Question: I have previously developed and released an iOS App with 'Company A'. Company A has just recently transferred ownership of the Application to 'Company B' (as per the instructions at the bottom of <URL>. This worked fine and the App now shows up in iTunes Connect under Company B's account.
I am now attempting to release an update for the App and having problems with XCode. I have removed all previous accounts from XCode, added the Company B account, build the new App and archived it, but when I try to 'Validate' or 'Distribute' from the XCode organiser, I get the error
> The private key for "Company A (from 'Company B')" is not installed on this Mac.

I have tried removing all iPhone Developer and iPhone distribution certificates from my Keychain, then revoking the Company B developer and distribution certificates, then re-creating them and installing them in my Keychain, but the error is the same.
What do I need to do to correct this error?
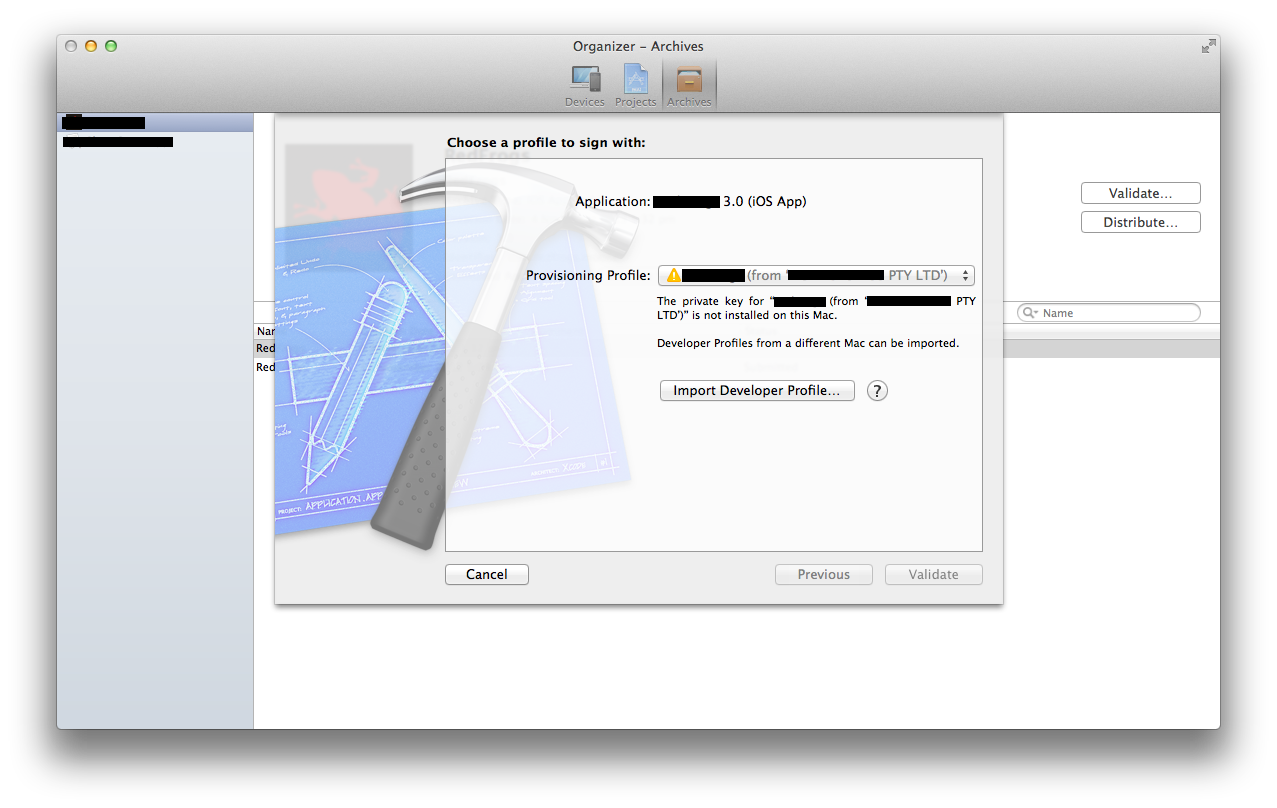
Answer: One way to solve this problem, as you've indicated, is to make a new provisioning profile from a newly generated public/private key pair.
Another way to solve this problem is to export the settings (ie private key) from a previous installation of Xcode (if you still have them) and port them to the new installation. In 'Organizer' choose 'Export Settings'.
The latter option is useful in a multi-member team scenario where you'd like to avoid disrupting other team members.